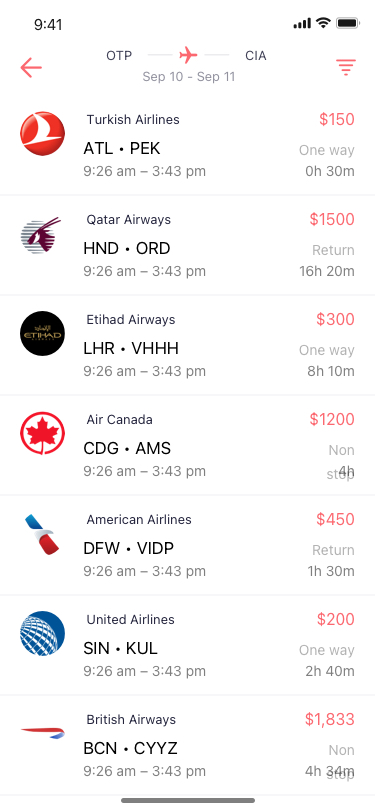
Text in this UI design:
City Breaks
Show More
Show More
Deals
Popular Destinations
Show More